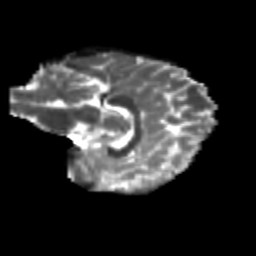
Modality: T2w
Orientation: sagittal
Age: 13
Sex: male
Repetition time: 9.512 s
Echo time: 0.089 s